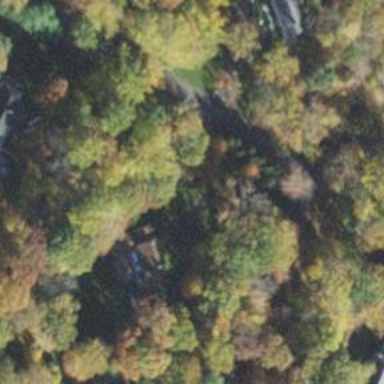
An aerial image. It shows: Driveway.